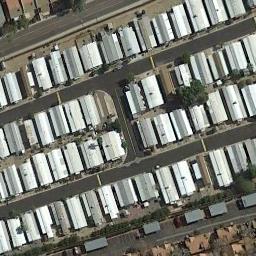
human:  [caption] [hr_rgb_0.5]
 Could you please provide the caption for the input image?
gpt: Here are four rows of white mobile homes .

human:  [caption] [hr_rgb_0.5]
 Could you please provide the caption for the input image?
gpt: The mobile home park has lots of dense white mobile homes and some roads go through the mobile home park .

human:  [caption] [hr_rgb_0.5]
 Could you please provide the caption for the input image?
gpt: The mobile home park is next to the road .

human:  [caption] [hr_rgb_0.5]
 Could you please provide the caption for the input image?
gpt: There are many buildings of different shapes in the mobile home park .

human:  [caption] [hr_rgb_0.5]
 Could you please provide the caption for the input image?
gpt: There are many white buildings arranged neatly in the mobile home park .